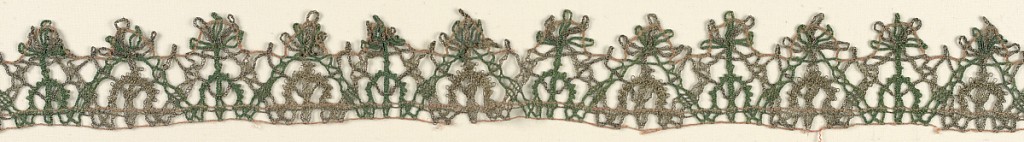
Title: Trimming
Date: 1550–1600
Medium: silk dyed red, silk dyed green, silver metallic foil wound onto white silk Technique: bobbin lace, metallic
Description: Fragment of lace with green and red silk and silver gilt thread.